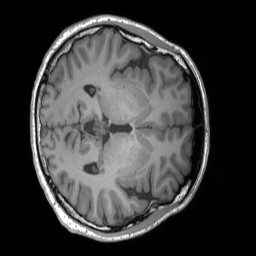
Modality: T1w
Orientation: axial
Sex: male
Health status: ill
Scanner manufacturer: siemens
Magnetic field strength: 3 T
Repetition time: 1.66 s
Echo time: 0.00254 s